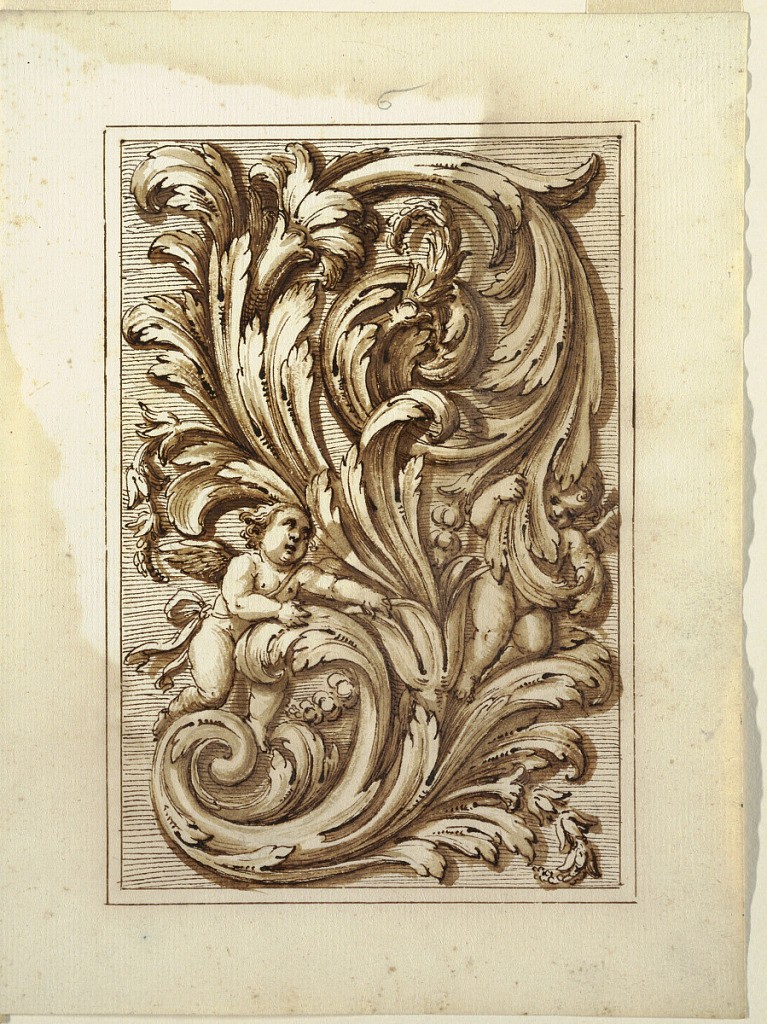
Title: One of a set of projects for a title page and for the decoration of a vertical panel
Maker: Francesco Bedeschini, Italian
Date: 1675-1699
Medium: Pen, brush, sepia
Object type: Drawing
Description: Intended to be engraved